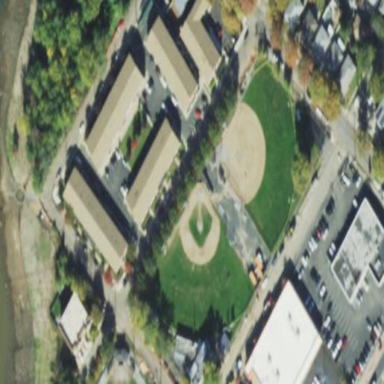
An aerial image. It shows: Baseball pitch for leisure land activities.